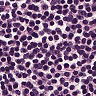
Metastatic tissue present: no